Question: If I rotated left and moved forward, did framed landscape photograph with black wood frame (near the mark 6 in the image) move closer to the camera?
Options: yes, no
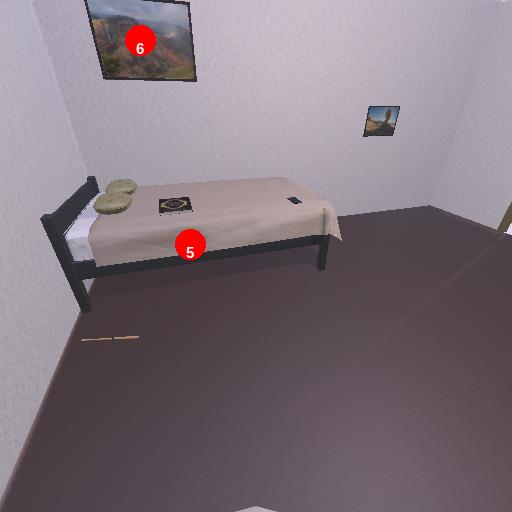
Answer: yes